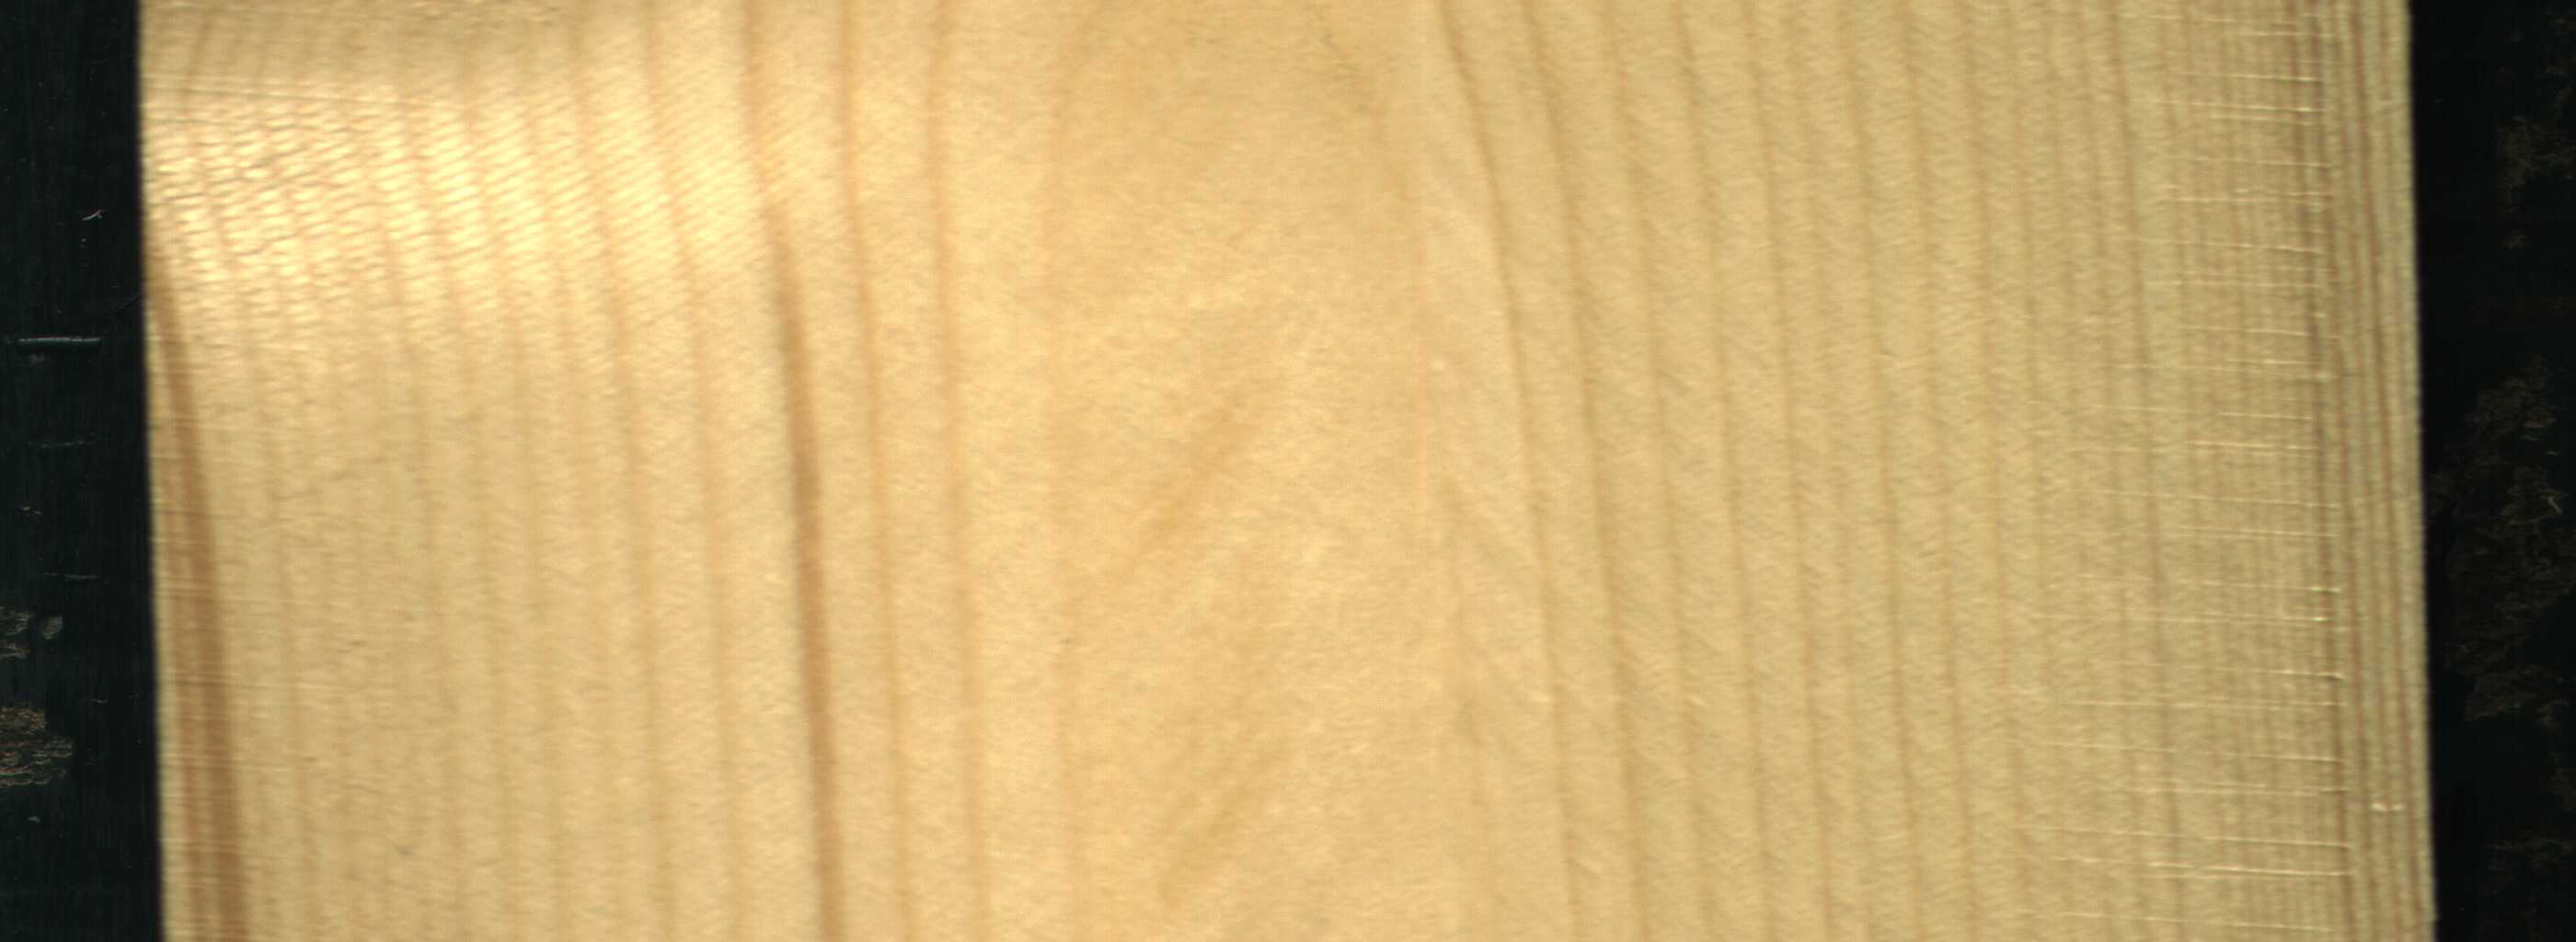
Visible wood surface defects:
Quartzity